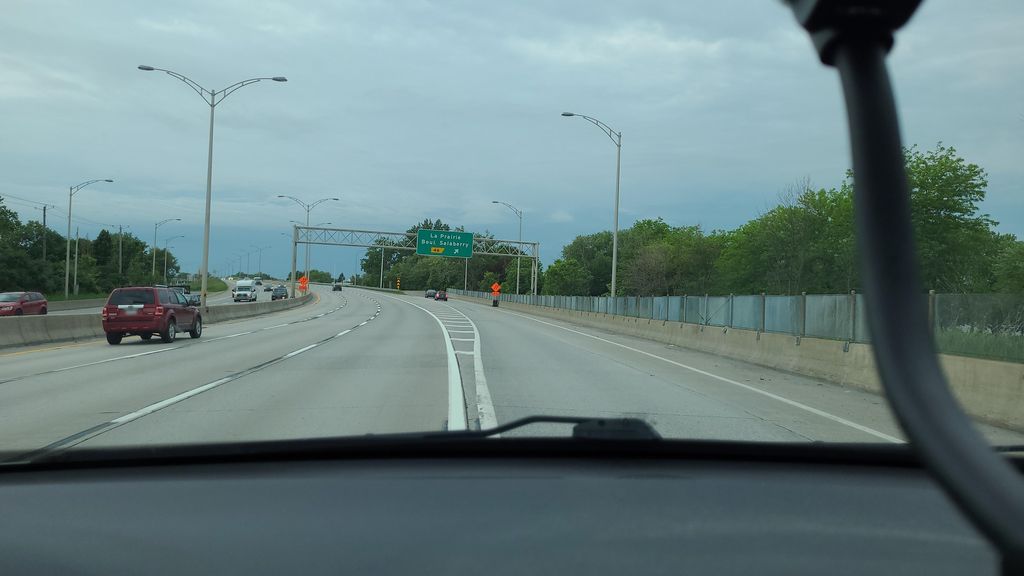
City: montreal